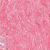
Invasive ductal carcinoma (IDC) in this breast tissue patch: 0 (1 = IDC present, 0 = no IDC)